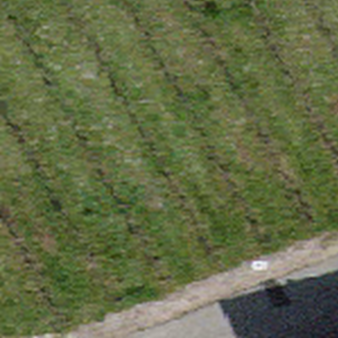
Label: other